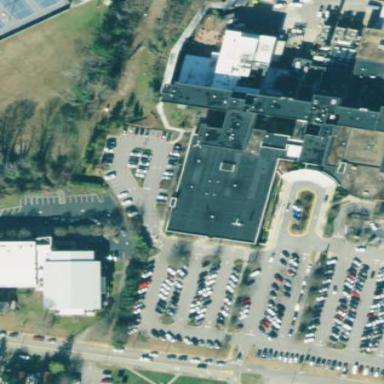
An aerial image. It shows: Section of hospital building.